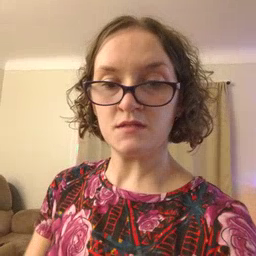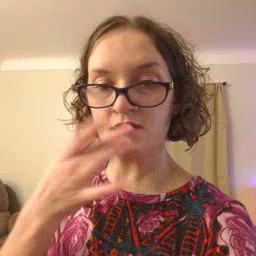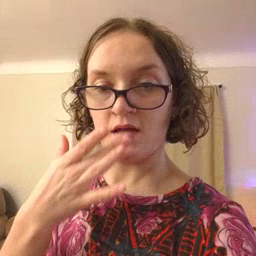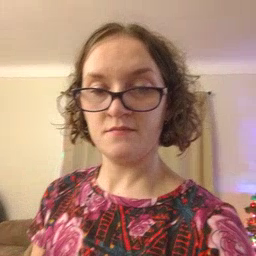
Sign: snack